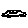
Label: car